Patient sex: M
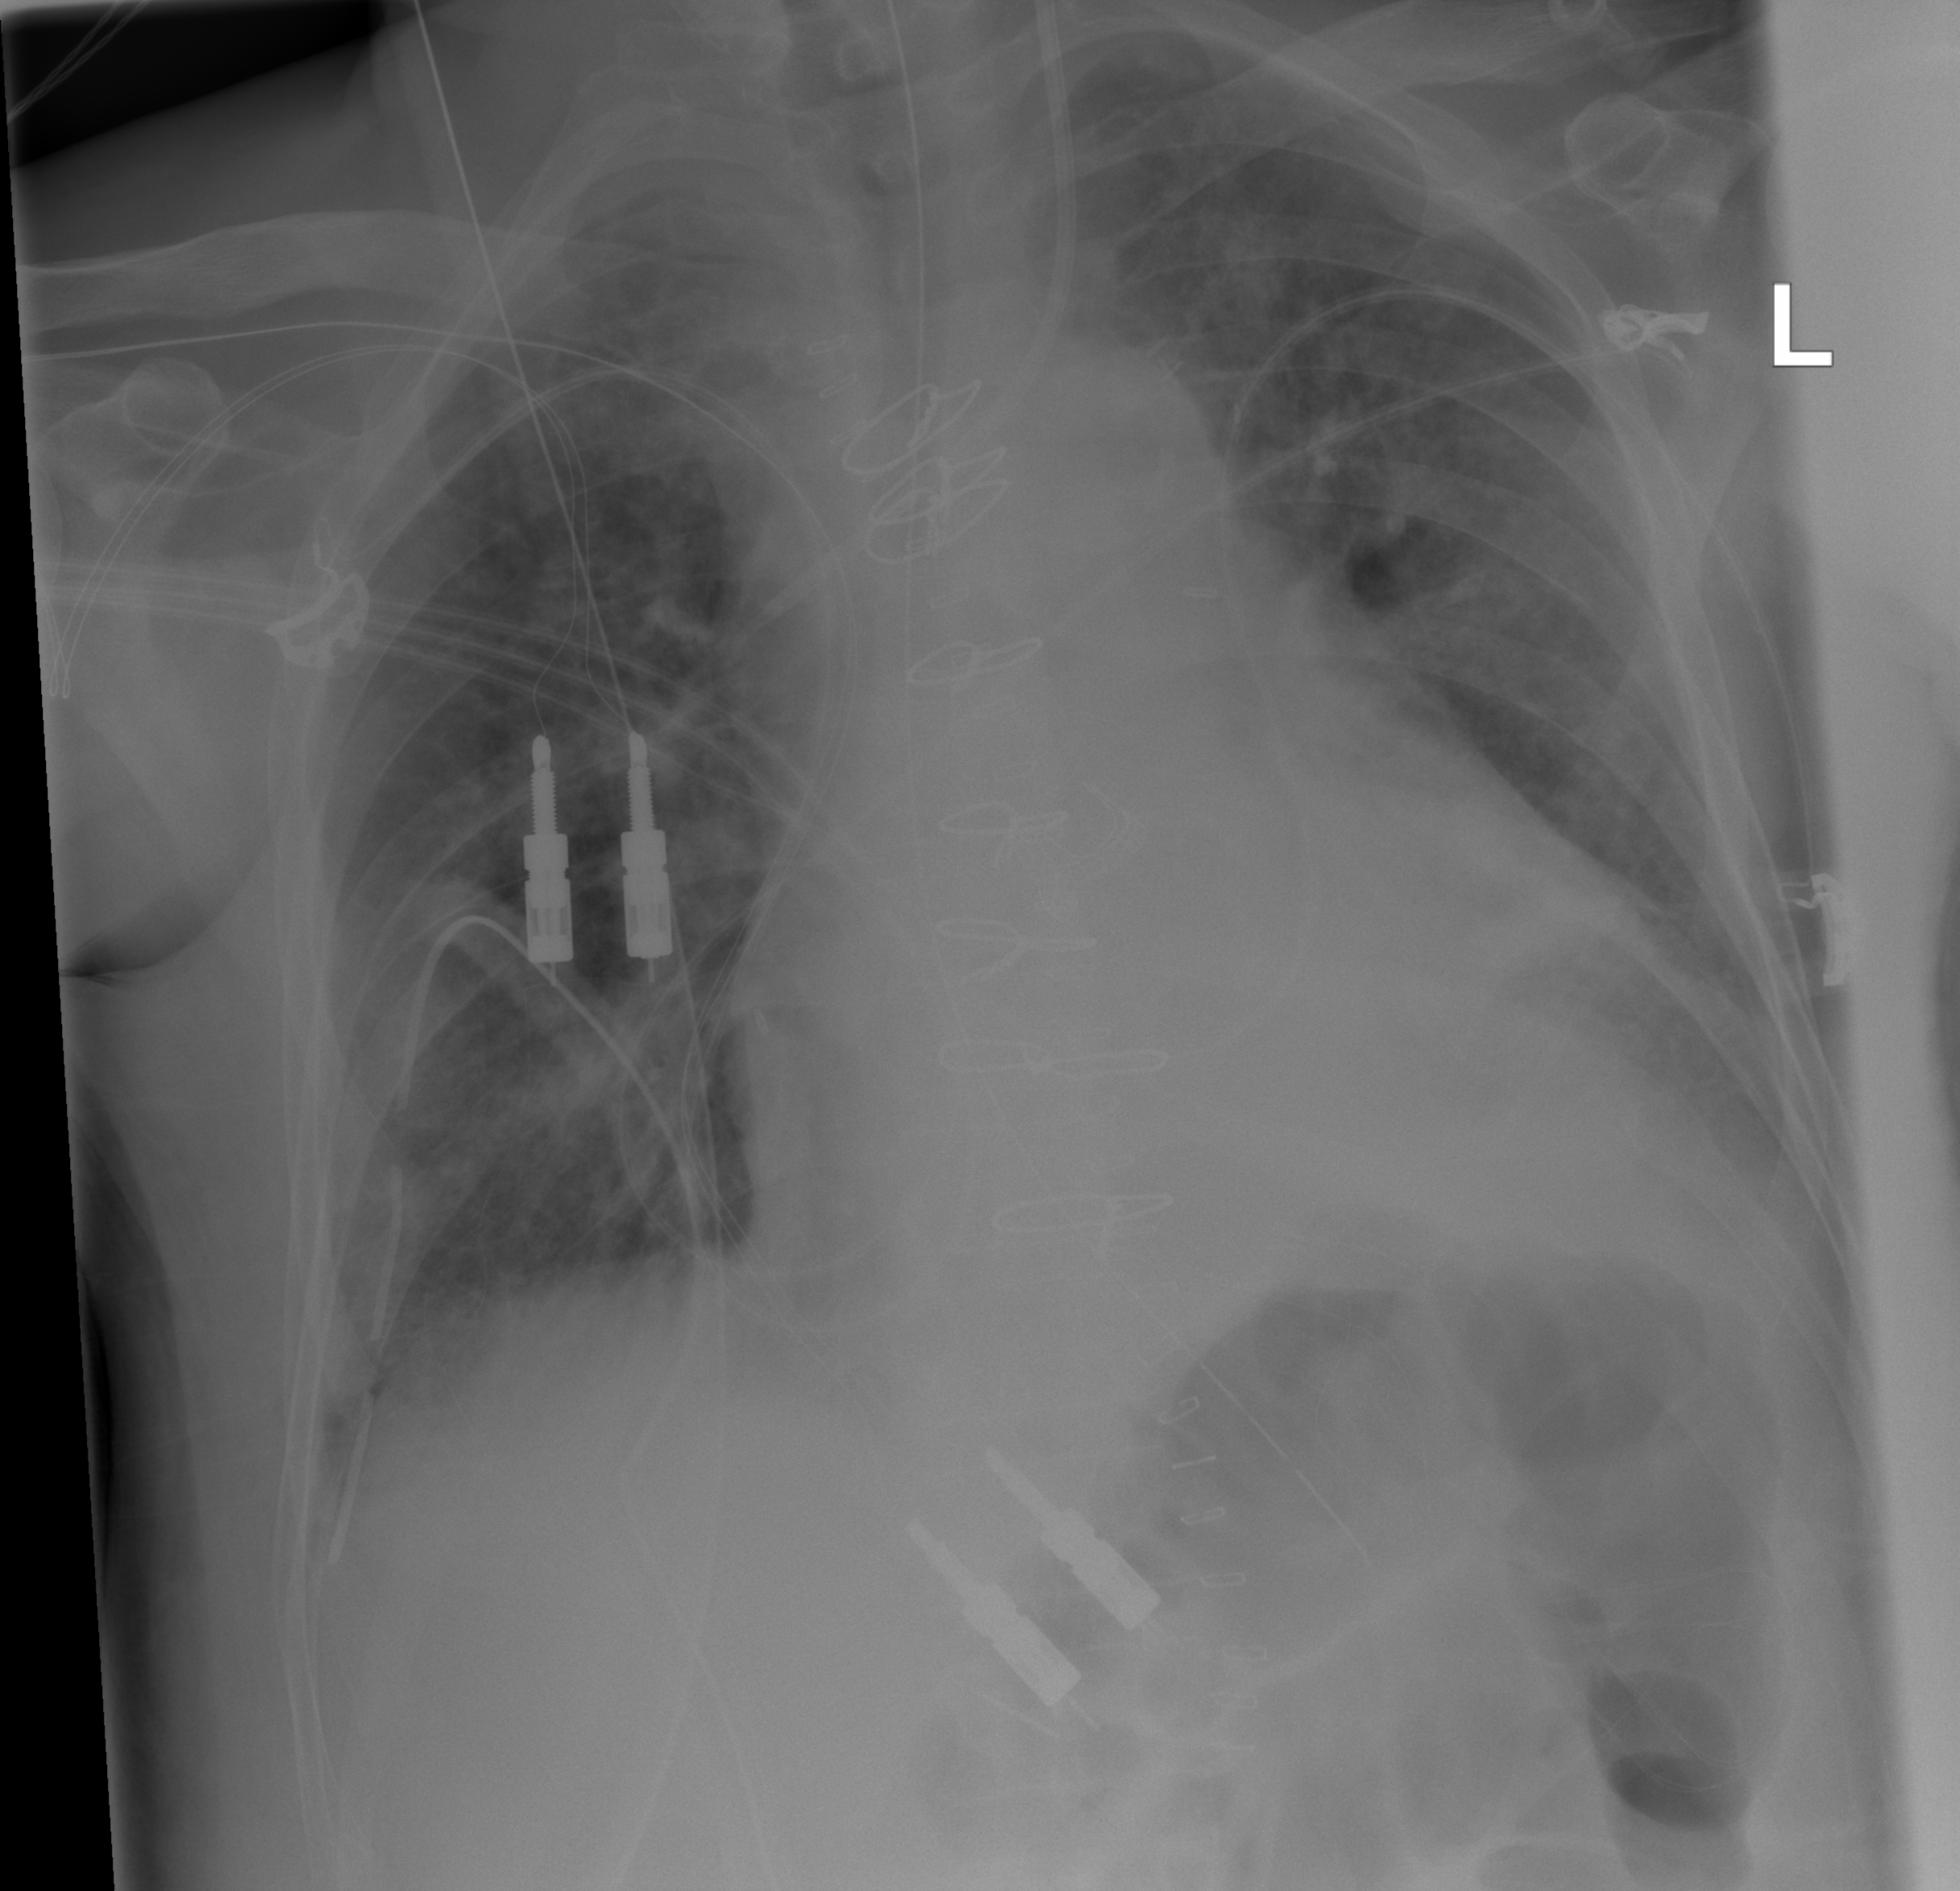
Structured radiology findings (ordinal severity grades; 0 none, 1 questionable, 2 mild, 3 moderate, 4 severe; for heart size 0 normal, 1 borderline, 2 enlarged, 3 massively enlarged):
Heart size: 2
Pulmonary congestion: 2
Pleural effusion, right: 0
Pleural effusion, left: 0
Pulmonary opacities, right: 2
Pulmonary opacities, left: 2
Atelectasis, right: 2
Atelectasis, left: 2